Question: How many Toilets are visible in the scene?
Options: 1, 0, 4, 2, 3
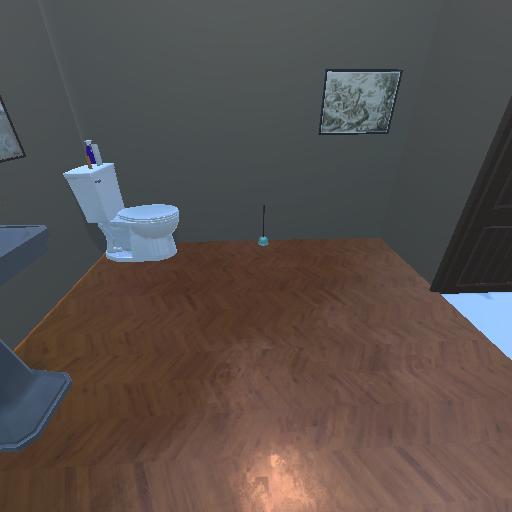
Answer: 1